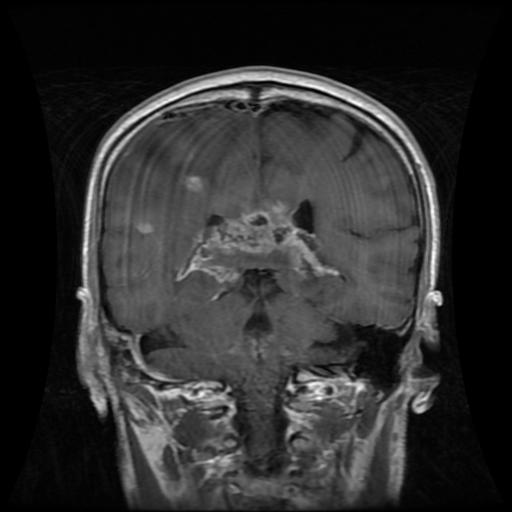
Label: glioma